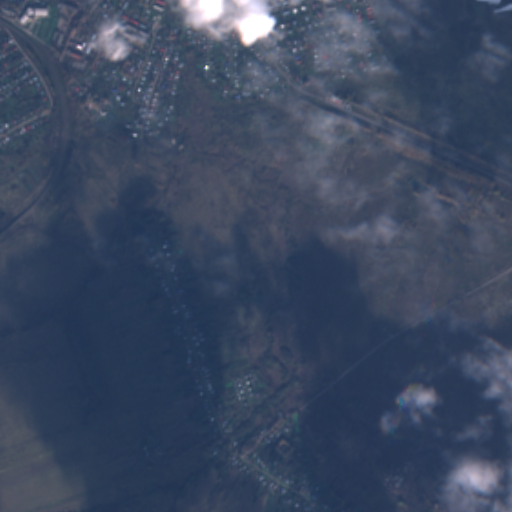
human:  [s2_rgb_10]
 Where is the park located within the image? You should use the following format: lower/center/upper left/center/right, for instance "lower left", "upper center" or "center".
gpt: The park is located in the upper left of the image.
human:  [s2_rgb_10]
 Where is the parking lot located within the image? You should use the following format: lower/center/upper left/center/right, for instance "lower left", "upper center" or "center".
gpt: The parking lot is located in the upper right of the image.
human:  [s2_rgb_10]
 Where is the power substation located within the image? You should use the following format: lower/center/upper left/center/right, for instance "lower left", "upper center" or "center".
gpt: The power substation is located in the upper left of the image.
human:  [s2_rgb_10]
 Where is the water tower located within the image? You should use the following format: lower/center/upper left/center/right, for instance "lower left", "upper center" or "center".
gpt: The water tower is located in the upper left of the image.
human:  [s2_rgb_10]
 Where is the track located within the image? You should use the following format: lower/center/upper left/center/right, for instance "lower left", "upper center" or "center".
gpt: There is no track in the image.